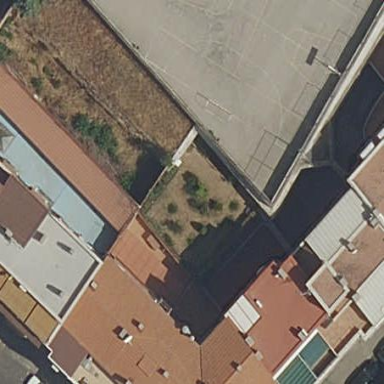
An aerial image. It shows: Garden with kerb border.